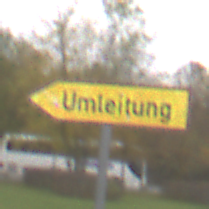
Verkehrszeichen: UmleitungswegweiserLinksweisend
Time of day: Midday
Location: Outdoor (Suburban)
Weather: Overcast
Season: NotSpecified
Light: Natural